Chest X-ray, AP view. Patient: 31 years old, sex F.
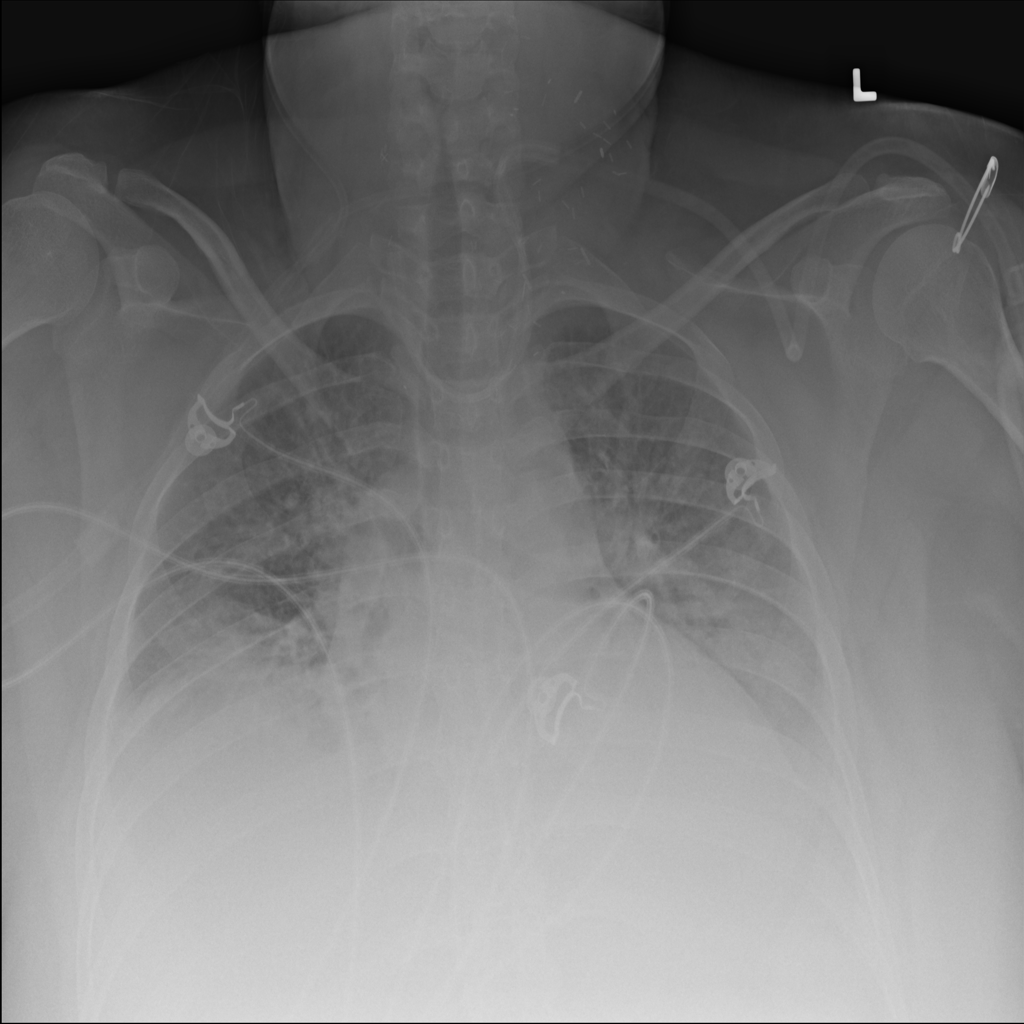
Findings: Atelectasis, Edema, Infiltration, Mass